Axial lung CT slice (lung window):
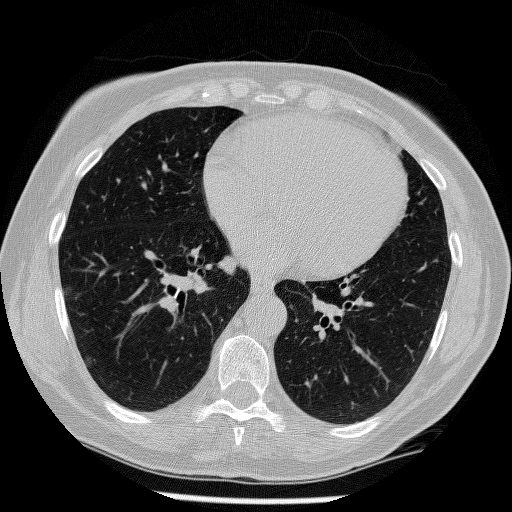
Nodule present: yes
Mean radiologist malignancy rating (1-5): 3